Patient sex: M
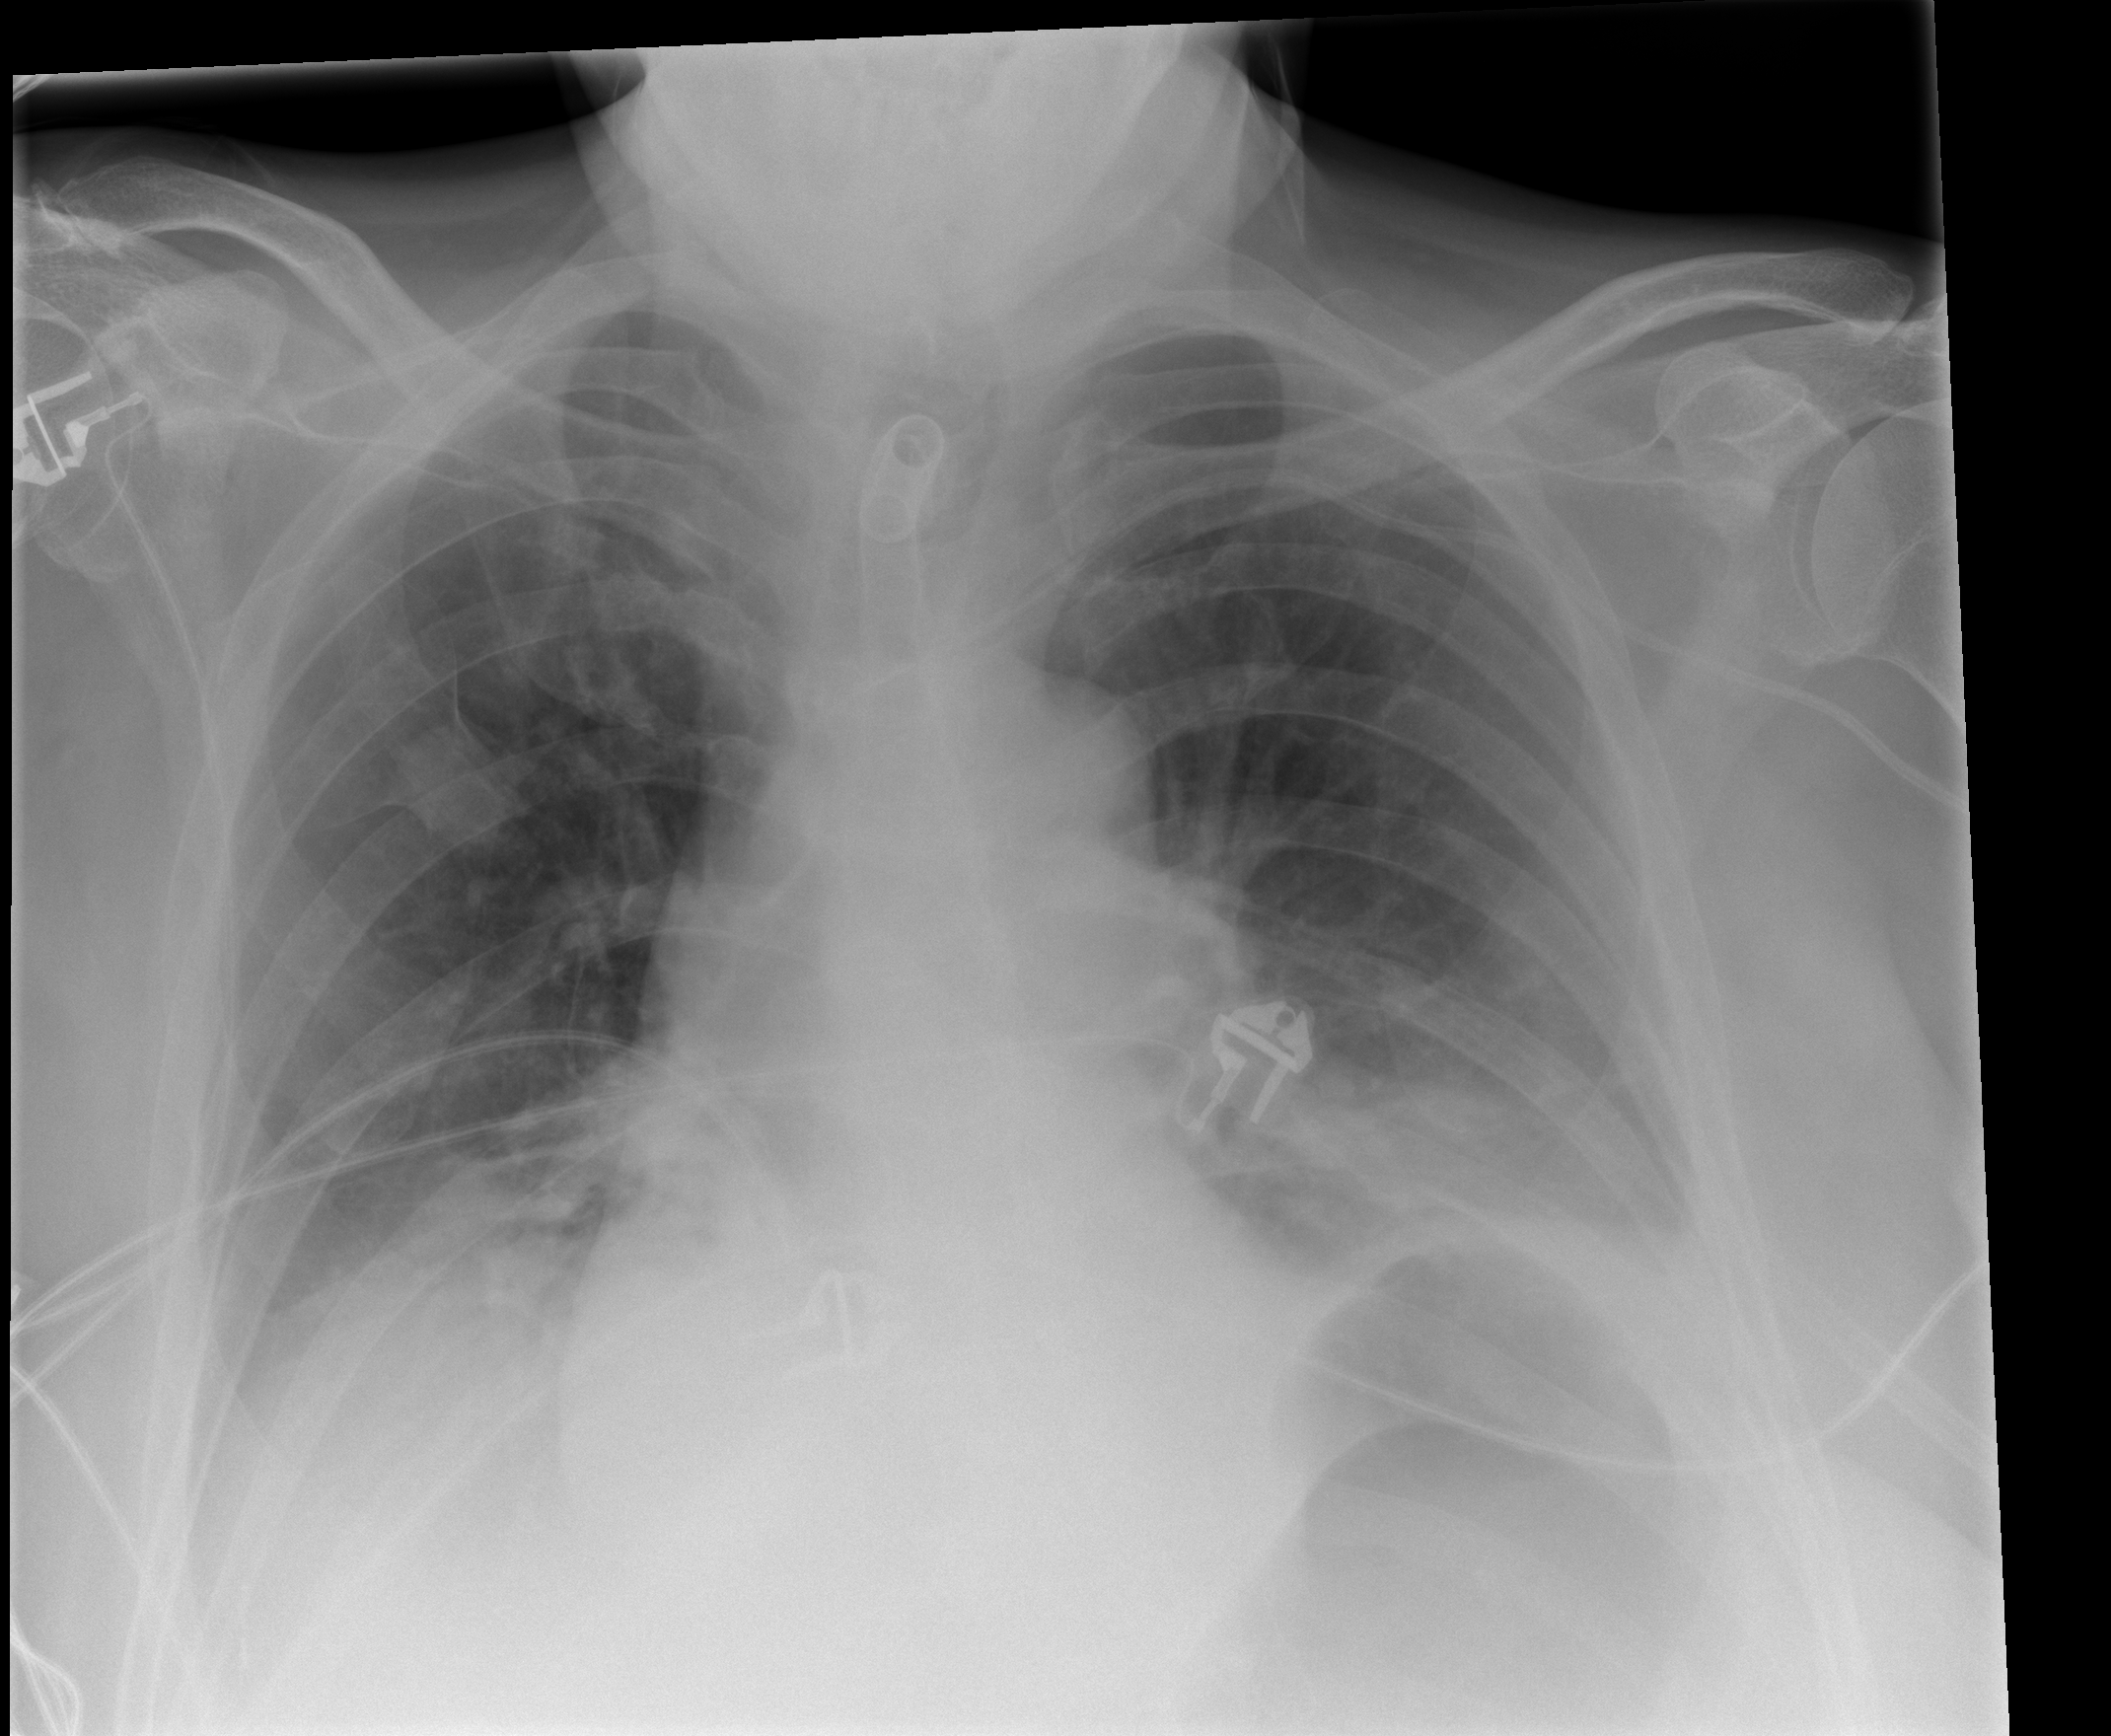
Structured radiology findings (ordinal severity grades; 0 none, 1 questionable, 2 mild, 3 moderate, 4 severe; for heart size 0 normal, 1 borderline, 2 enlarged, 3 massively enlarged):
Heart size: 1
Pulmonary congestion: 0
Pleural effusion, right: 2
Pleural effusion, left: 2
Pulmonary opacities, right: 0
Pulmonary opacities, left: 2
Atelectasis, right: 2
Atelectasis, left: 3